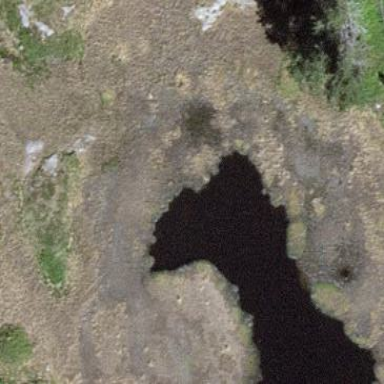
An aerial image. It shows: Pond with natural water.